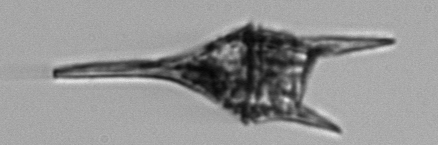
Label: Tripos_lineatus